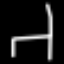
Label: chair